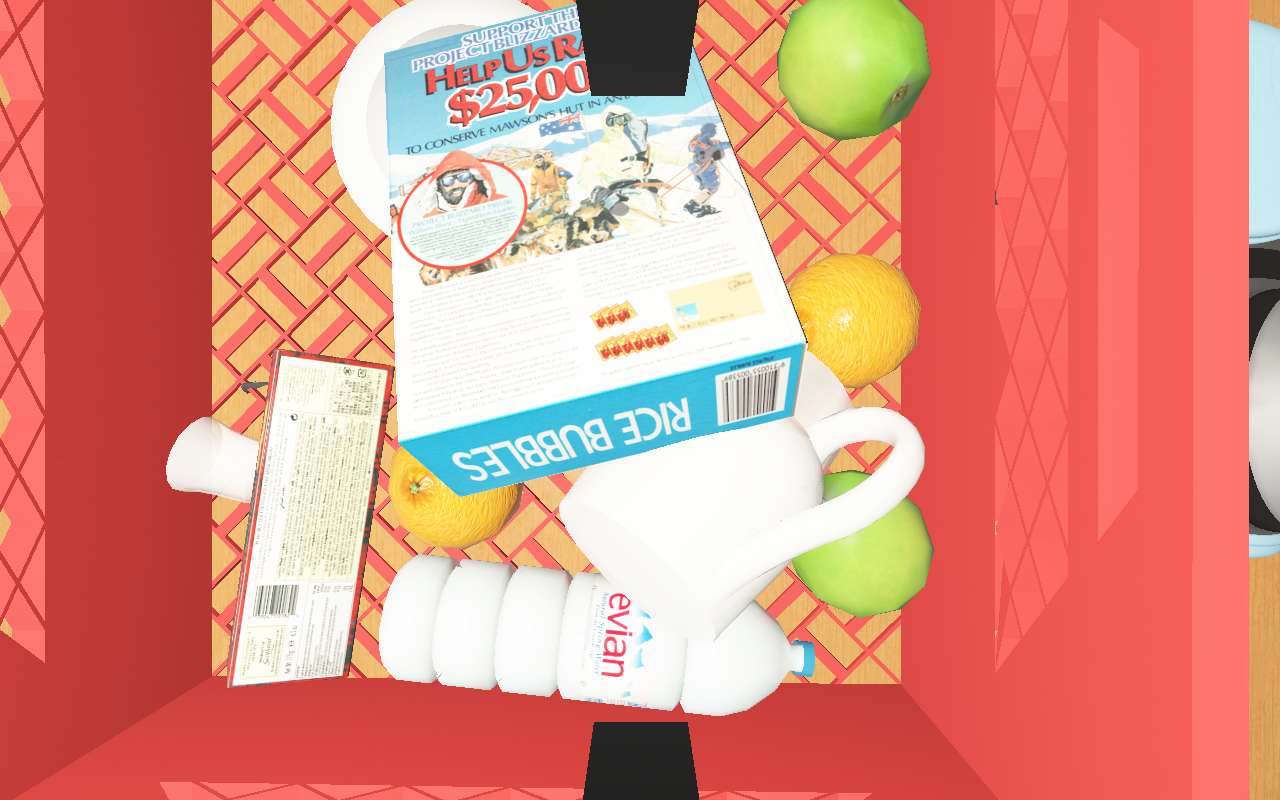
Objects in the scene:
carafe
water bottle
apple
orange
wineglass
honey jar
jam jar
cereal box